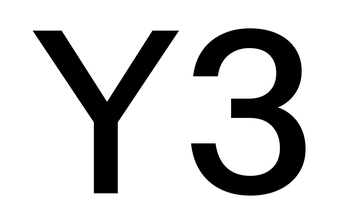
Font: InstrumentSans_Medium